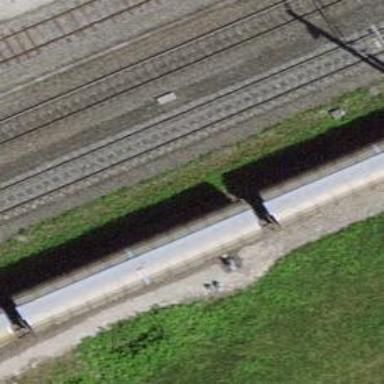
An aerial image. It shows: Railway switch.